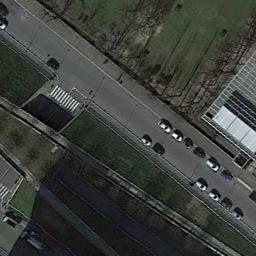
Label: freeway